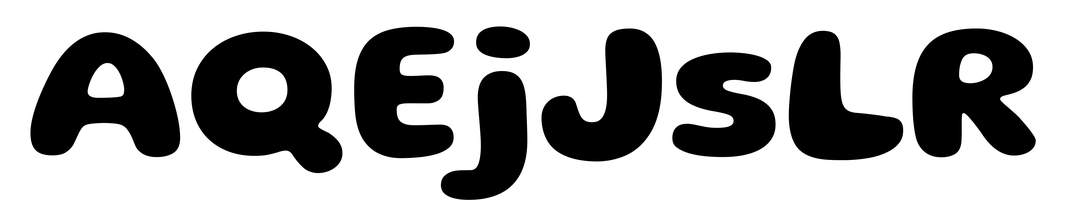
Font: Gluten_Bold